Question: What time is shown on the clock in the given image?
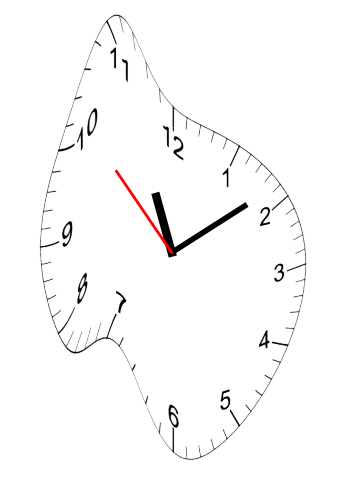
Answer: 11:08:52